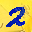
Label: 2